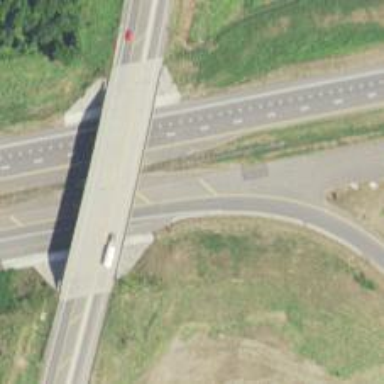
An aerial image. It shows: Motorway junction.